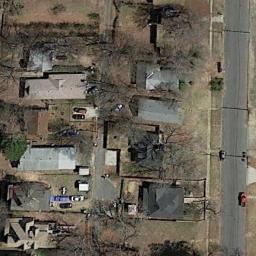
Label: medium_residential